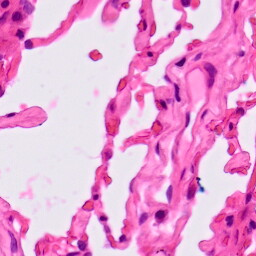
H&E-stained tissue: Lung